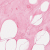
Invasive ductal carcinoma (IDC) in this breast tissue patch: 0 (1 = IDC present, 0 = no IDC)